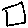
Label: square